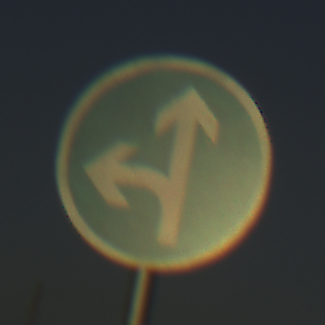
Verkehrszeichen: VorgeschriebeneFahrtrichtungGeradeausOderLinks
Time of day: SunriseSunset
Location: Outdoor (RoadRail)
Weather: Clear
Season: NotSpecified
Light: Natural